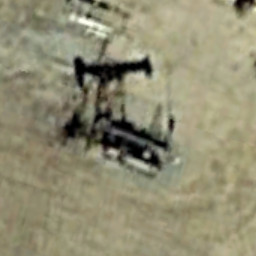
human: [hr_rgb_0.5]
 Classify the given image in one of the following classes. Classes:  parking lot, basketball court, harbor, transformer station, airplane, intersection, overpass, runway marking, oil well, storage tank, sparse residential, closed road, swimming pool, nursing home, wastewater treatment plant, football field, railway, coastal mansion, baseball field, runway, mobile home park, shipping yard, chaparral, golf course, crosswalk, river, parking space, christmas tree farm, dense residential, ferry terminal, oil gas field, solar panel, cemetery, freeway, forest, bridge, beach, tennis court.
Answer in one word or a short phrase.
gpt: oil well